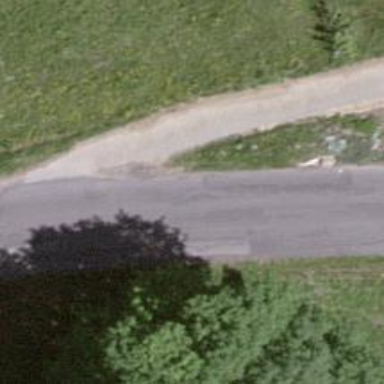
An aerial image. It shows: Service road with grade1 tracktype.